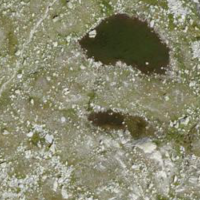
EUNIS habitat code: 31
Species observed at this site:
Rana temporaria